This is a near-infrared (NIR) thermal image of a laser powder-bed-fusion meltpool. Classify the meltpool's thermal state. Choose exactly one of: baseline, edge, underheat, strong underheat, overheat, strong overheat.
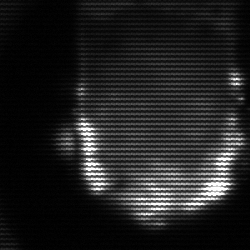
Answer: baseline